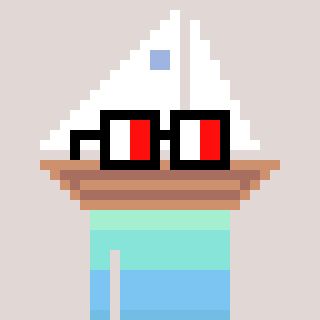
a pixel art character with square glasses with black frames and red eyes, a sailboat-shaped head and a green-colored body on a warm background